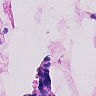
Metastatic tissue present: no